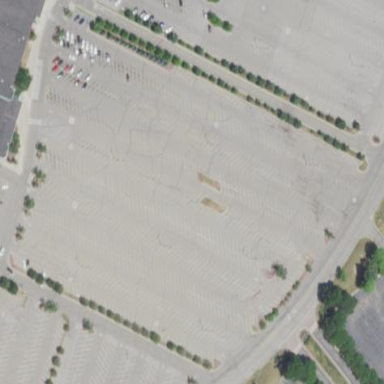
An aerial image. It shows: Parking area with surface.